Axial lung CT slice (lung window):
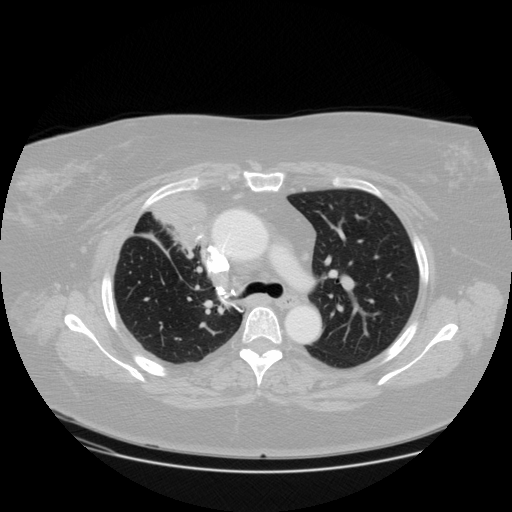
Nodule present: no